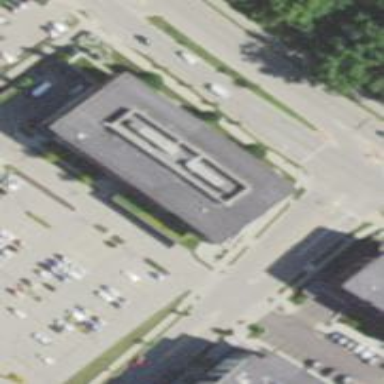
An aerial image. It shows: Clinic building offering healthcare services.